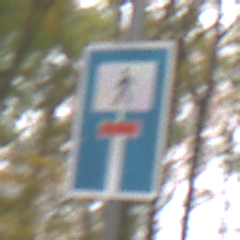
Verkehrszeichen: SackgasseFussgaengerDurchlaessig
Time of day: Midday
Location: Outdoor (Nature)
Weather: Overcast
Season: NotSpecified
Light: Natural